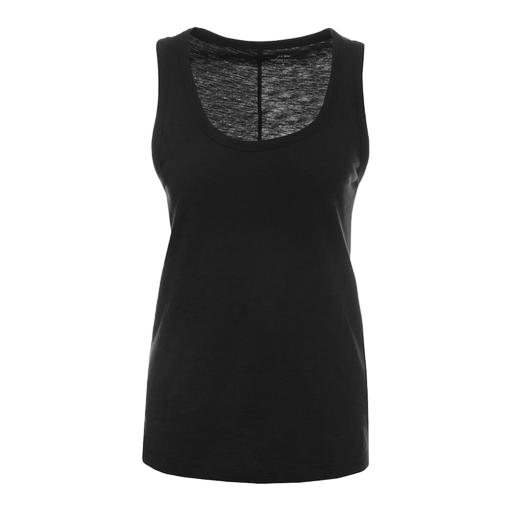
longline singlet, longline vest, black jersey tank, white background